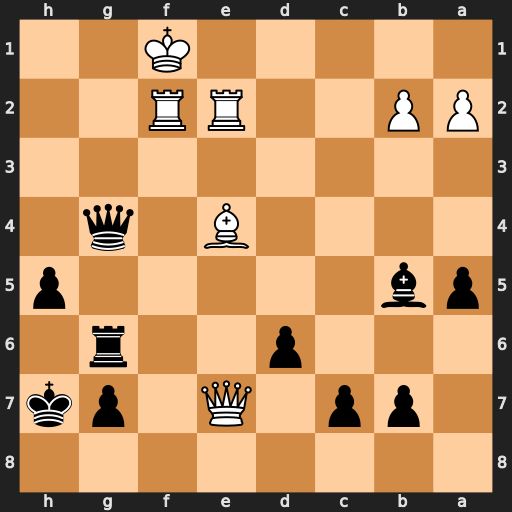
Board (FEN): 8/1pp1Q1pk/3p2r1/pb5p/4B1q1/8/PP2RR2/5K2
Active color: b
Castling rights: -
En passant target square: -
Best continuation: Qg1#